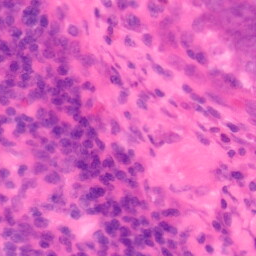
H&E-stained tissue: Colon